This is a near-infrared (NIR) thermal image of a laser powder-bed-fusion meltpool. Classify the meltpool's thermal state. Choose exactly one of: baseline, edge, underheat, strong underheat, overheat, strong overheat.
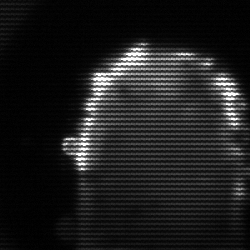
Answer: baseline